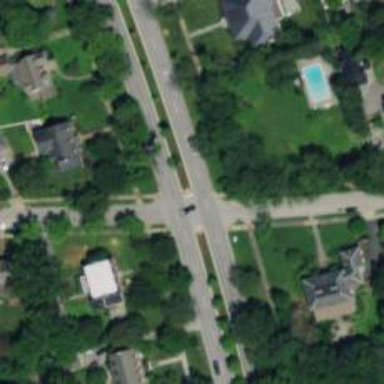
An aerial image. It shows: Traffic island located on footway.